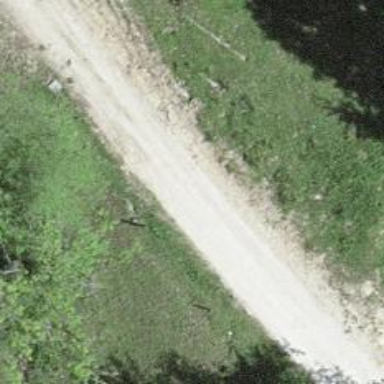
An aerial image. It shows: Path on the ground.